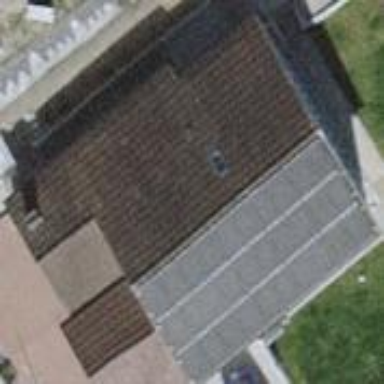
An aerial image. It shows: Building with tiled roof.